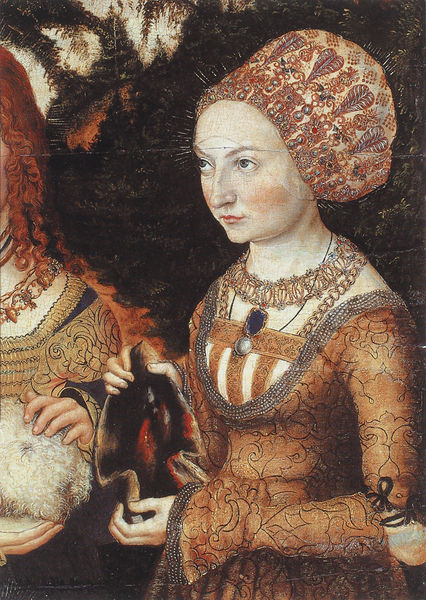
Titel: Katharinenaltar
Künstler: Lukas Cranach
Institution: Dresden, Gemäldegalerie Alte Meister
Schlagwörter: gemälde, hand, frauen, ausschnitt, braun, frau, kleid, mund, schmuck, blick, dame, rot, tuch, haube, malerei, ornament, augen, blass, halten, hände, porträt, öl, stickerei, adel, lippen, locken, wangen, kette, ölgemälde, anhänger, 16. jahrhundert